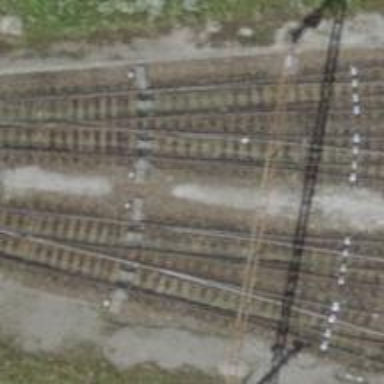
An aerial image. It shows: Railway switch.